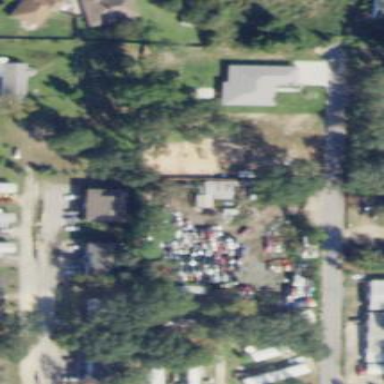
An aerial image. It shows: Industrial area designated as scrap yard.